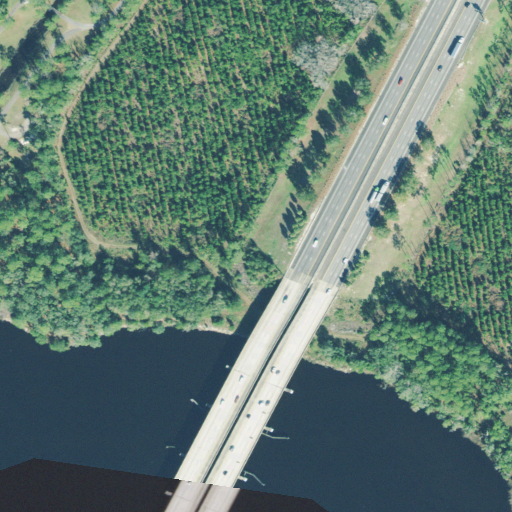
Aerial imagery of cliff(s) in Georgia named Scrubby Bluff containing evergreen forest, open water, open development, medium intensity development, high intensity development, deciduous forest, woody wetlands, low intensity development, herbaceous wetlands, shrub, grassland, and barren land